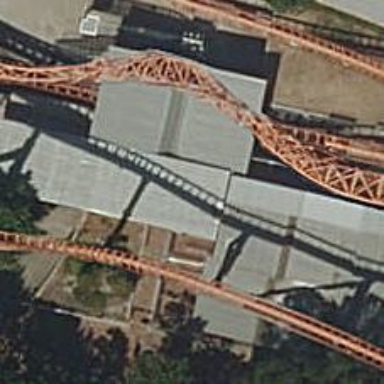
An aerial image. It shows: Attraction that is roller coaster. It is popular tourism spot.